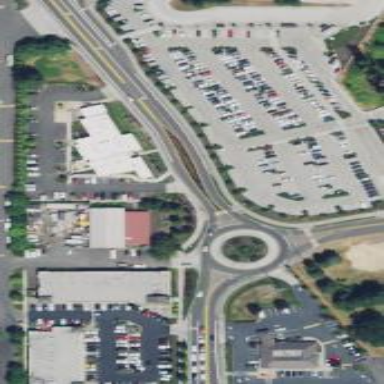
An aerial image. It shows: Tertiary road leading to roundabout junction.